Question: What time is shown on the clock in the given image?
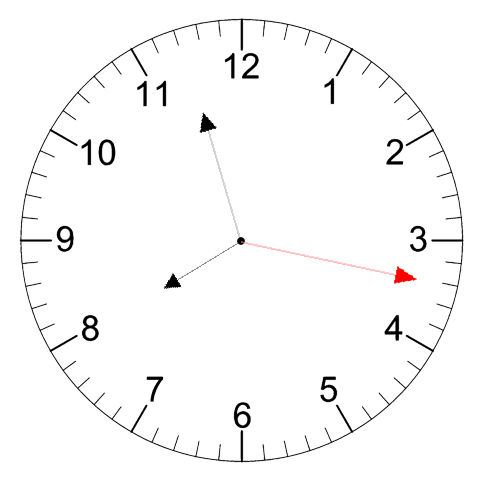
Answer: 07:57:17